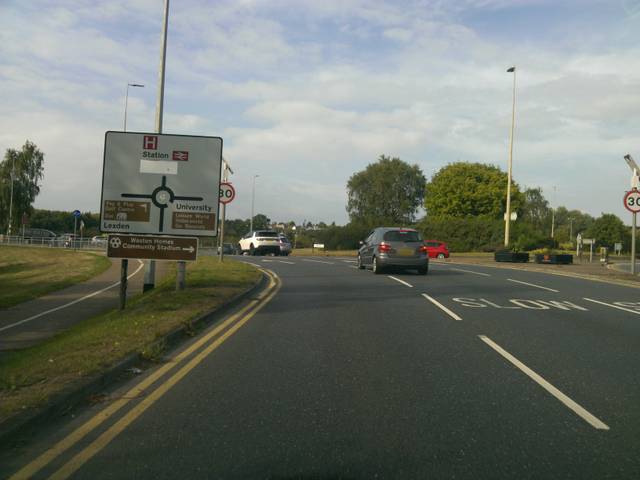
Region: United Kingdom
Coordinates: 51.896, 0.8912